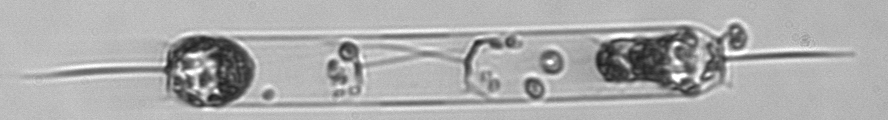
Label: Ditylum_brightwellii